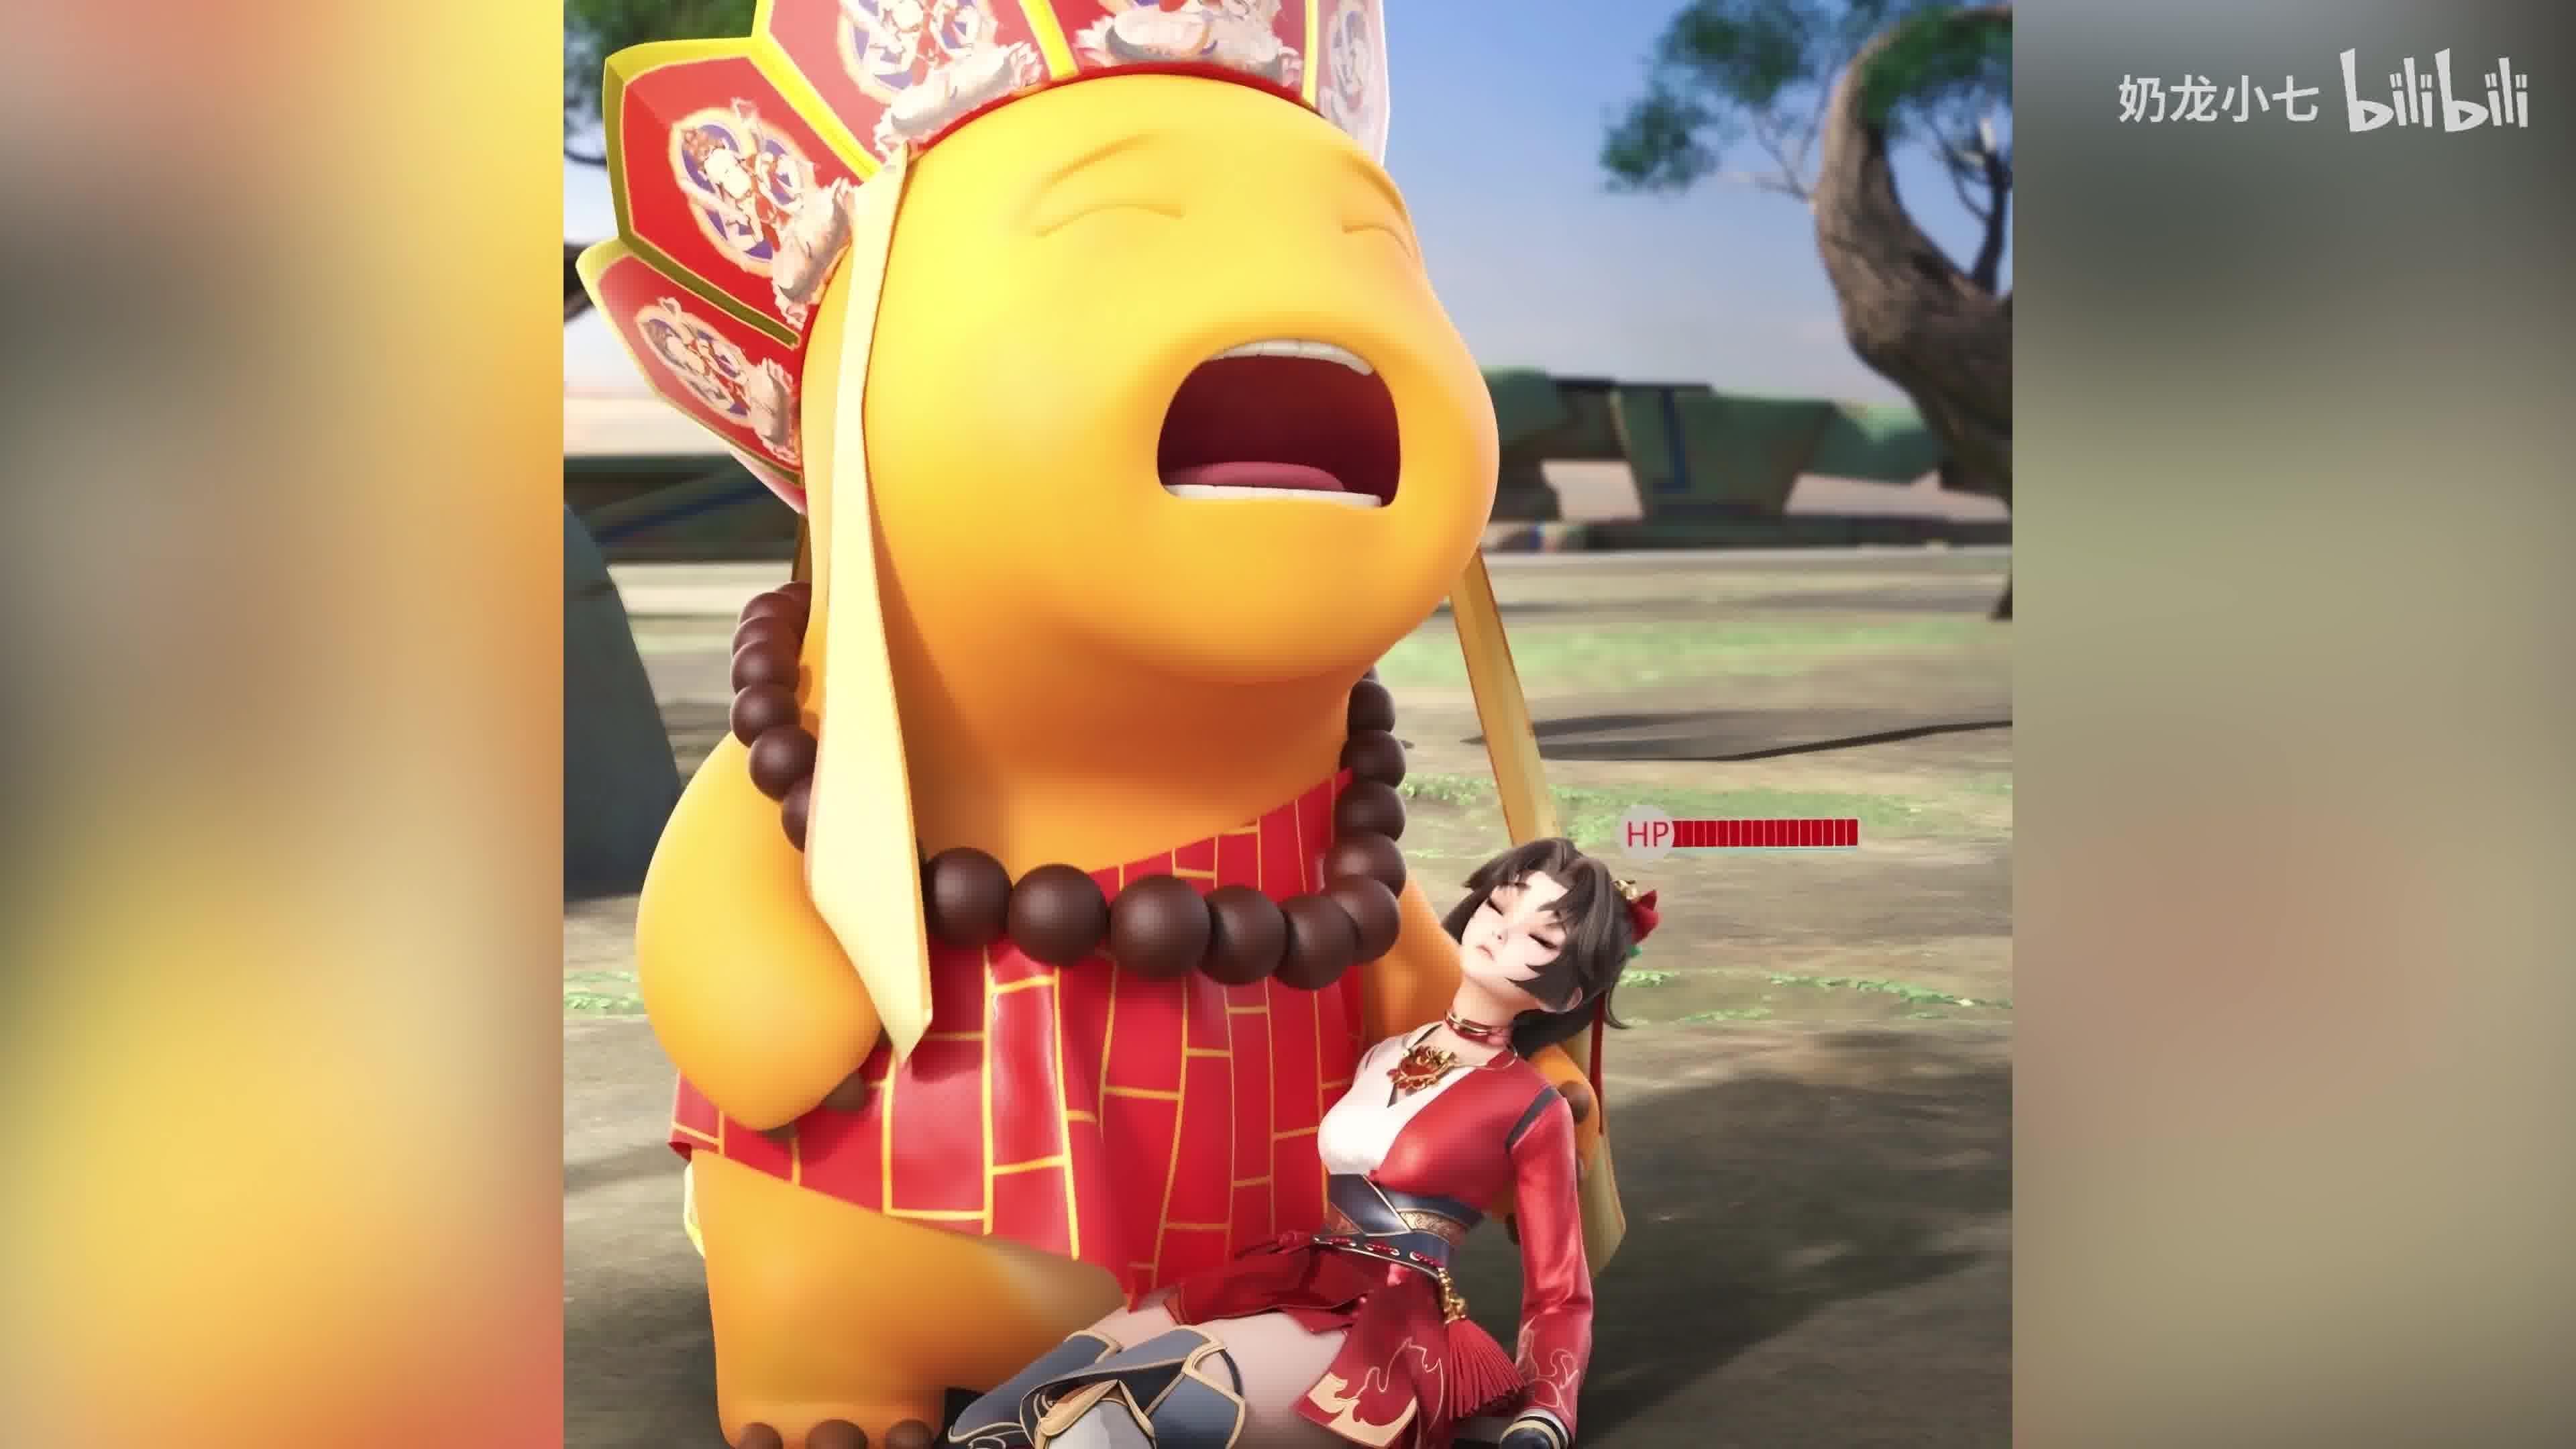
Label: nailong